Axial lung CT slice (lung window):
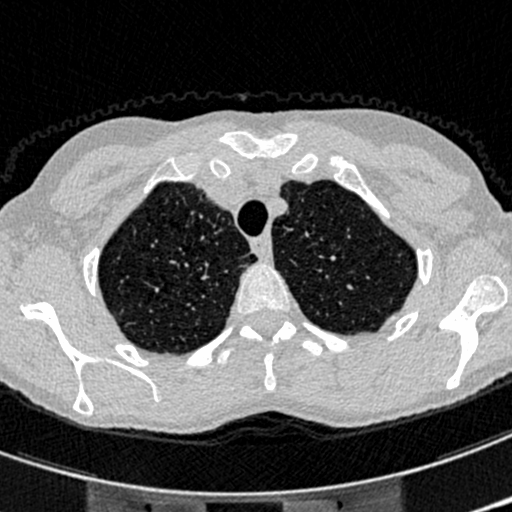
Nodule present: no